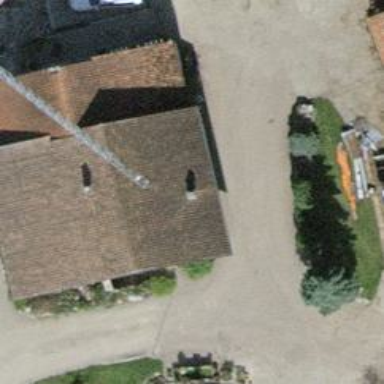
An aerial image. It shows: Farm building.